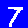
Digit: 7